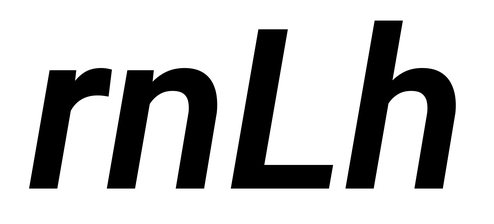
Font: Roboto-Italic_SemiBold_Italic